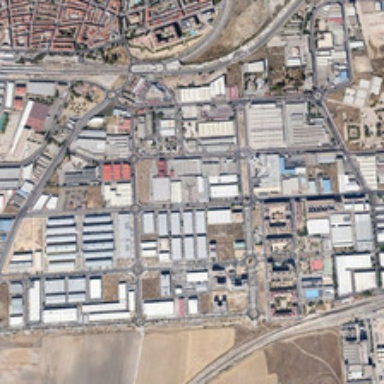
Many buildings are in an industrial area .